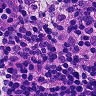
Metastatic tissue present: no